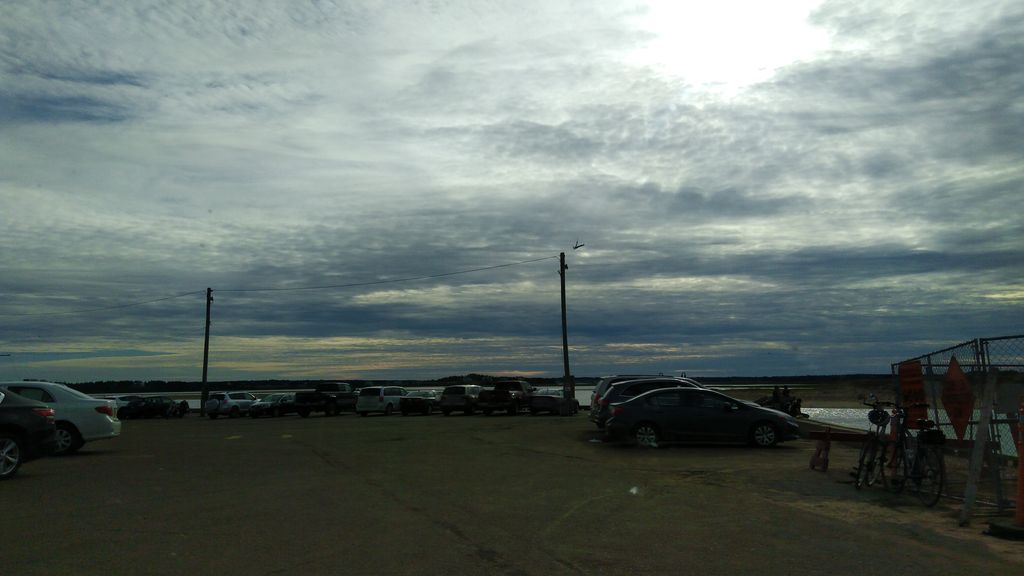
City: charlottetown